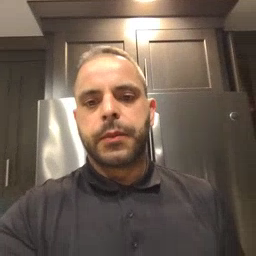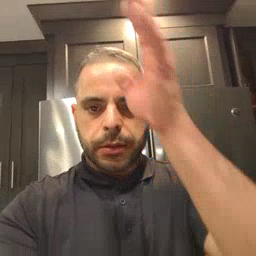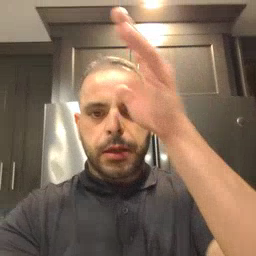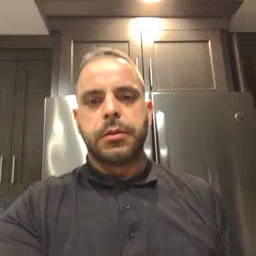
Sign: dad